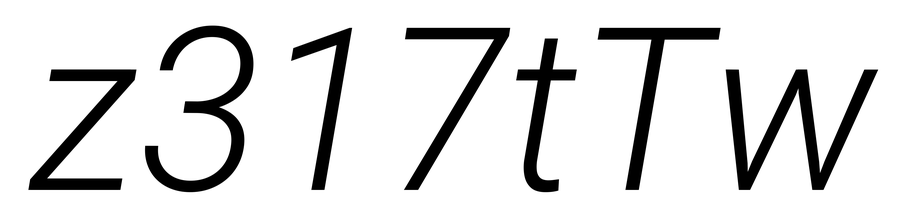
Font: Roboto-Italic_Light_Italic